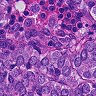
Metastatic tissue present: yes